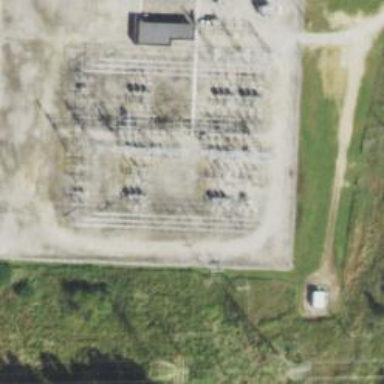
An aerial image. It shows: Switch used for power control.